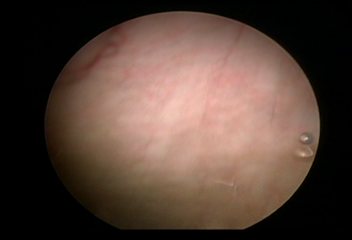
Modality: WLC
Class: Normal mucosa
Bladder cancer association: No